Question: My webpage is displaying text parsed from xml.but it is showing the background as white which i want to be transparent as i have a wooden image behind webView. i have created my WebView through IB. i have set it to snow color opacity to zero.set its delegate.Even parsed webpage is also having tags for transparent, but no result.
XML is
<Information><body style="background-color: transparent">LITOFINTER es una empresa de servicios de comunicacion grafica de vanguardia.Proveemos soluciones a las necesidades de comunicacion y marketing empresariales, tanto en soporte papel como en formato electronico.Tenemos capacidad propia de produccion grafica (rotativas comerciales y maquinas planas para mas de 3 millones de pliegos de 16 paginas diarios, mas encuadernacion y todo tipo de acabados) combinada con servicios de impresion digital (personalizacion y segmentacion para enviar mensajes impresos diferentes para cada receptor), impresion bajo demanda (bajas tiradas, mismo o diferente contenido), y marketing online (comunicacion por internet y en dispositivos moviles).Somos una empresa innovadora en la integracion de diferentes soluciones complementarias (sobre soporte papel y soporte digital) para acciones de marketing multicanal. Nuestros servicios comienzan desde la asesoria y consultoria en el diseno de la solucion optima de comunicacion grafica, sobre diferentes formatos y canales. Nuestros clientes pueden beneficiarse de una oferta unica de integracion de servicios, tradicionalmente desconcertados, y que ahora Litofinter integra de forma innovadora.Los medios de impresion y produccion propios nos permiten ofrecer precios muy competitivos controlando directamente la calidad y tiempos de entrega, a la vez que desarrollamos servicios de vanguardia sobre nuevas tecnologias. LITOFINTER ,su gestor de comunicacion grafica multicanal.</body></Information>
it is showing like this
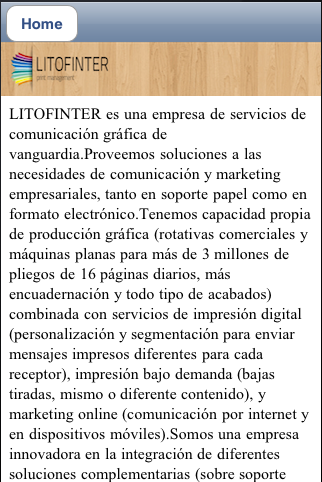
Answer: Here you go -
Set property
'''
webView.opaque = NO;
webView.backgroundColor = [UIColor clearColor];
'''
HTML code:
'''
<body style="background-color: transparent;">
'''